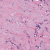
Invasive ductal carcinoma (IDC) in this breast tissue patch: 1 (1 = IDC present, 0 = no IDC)